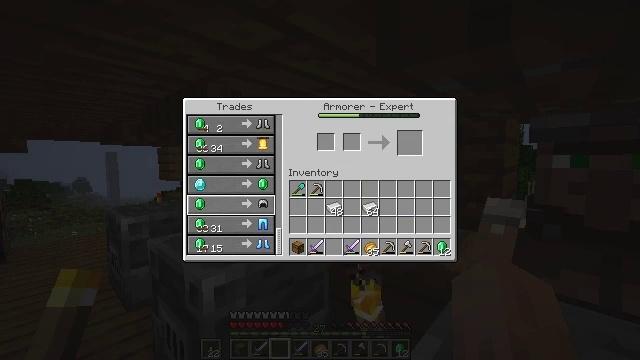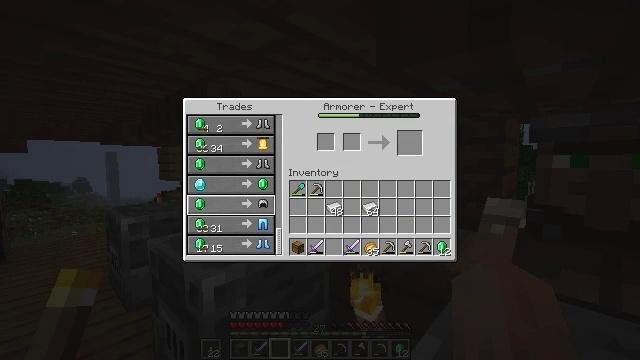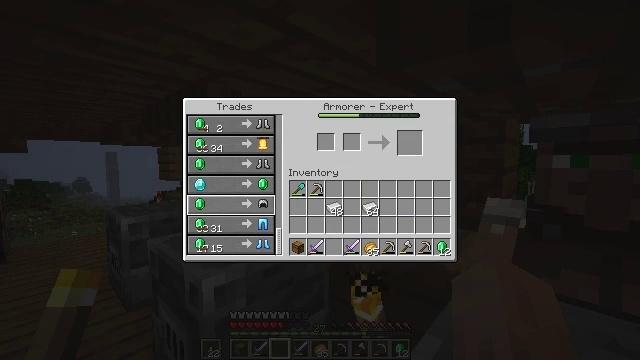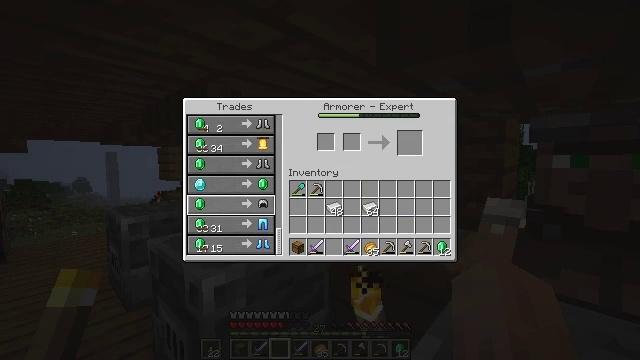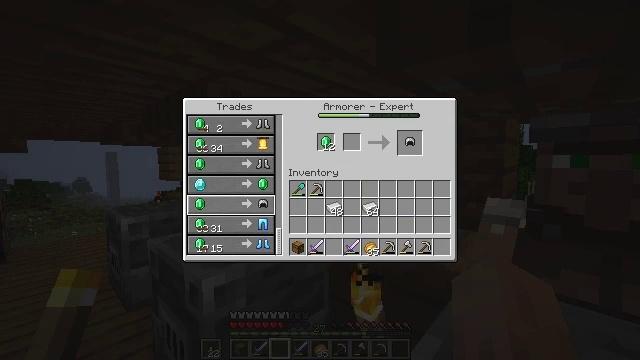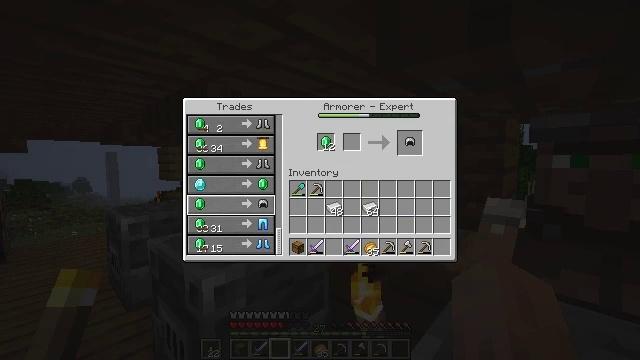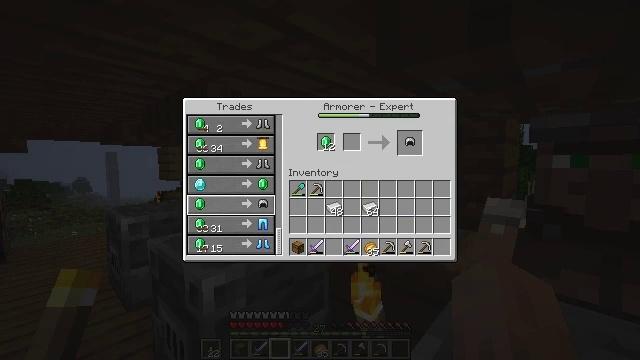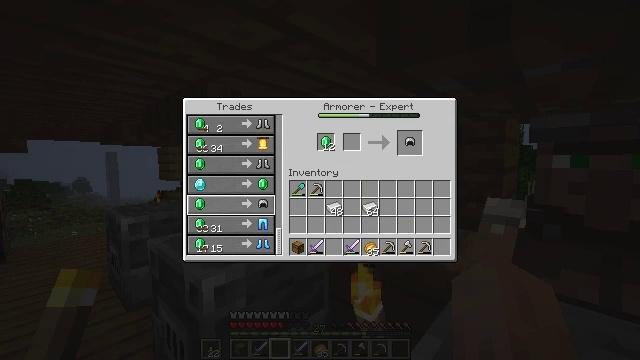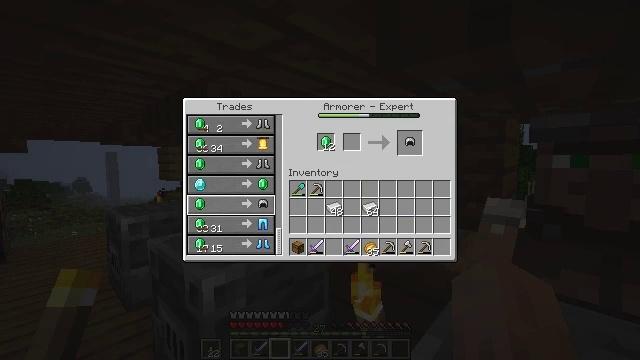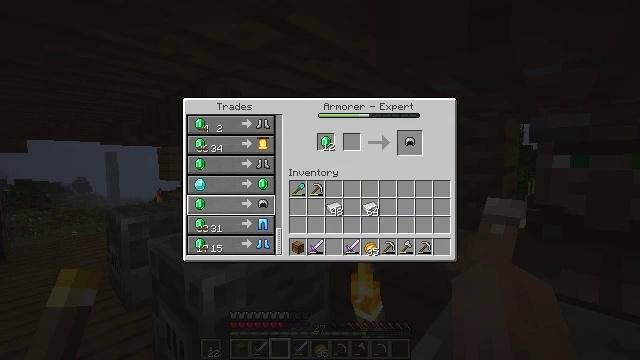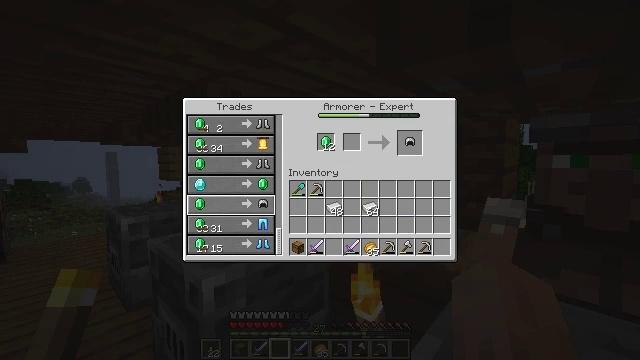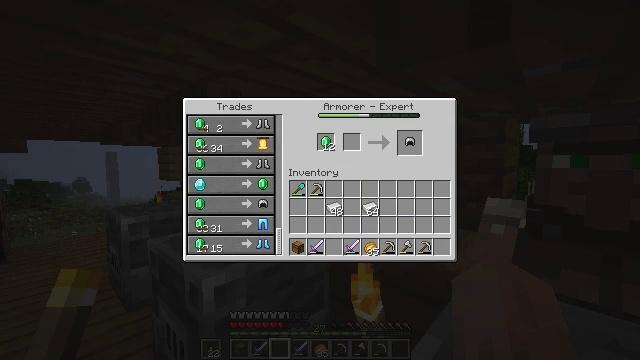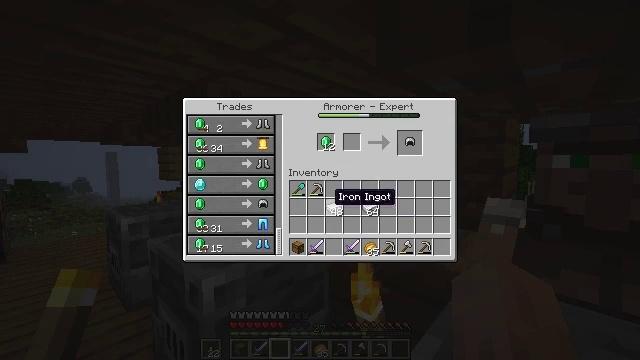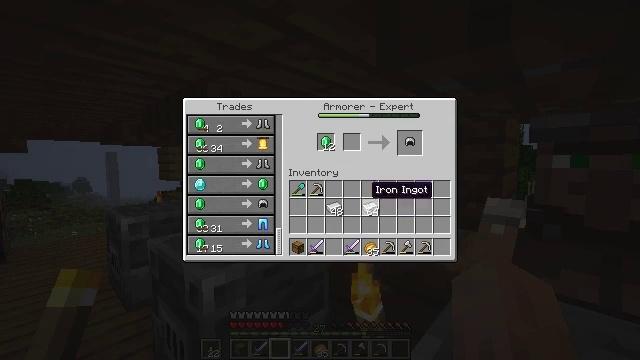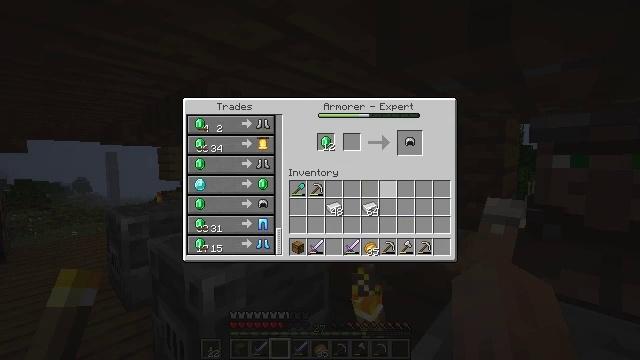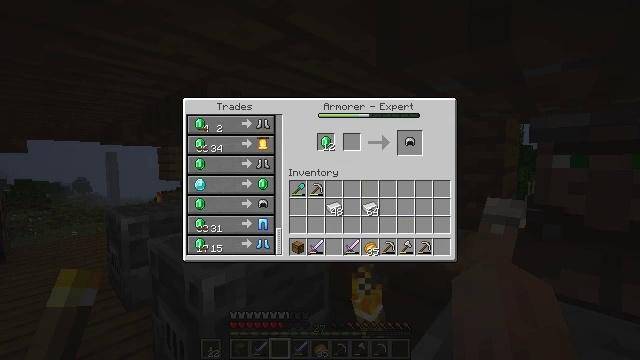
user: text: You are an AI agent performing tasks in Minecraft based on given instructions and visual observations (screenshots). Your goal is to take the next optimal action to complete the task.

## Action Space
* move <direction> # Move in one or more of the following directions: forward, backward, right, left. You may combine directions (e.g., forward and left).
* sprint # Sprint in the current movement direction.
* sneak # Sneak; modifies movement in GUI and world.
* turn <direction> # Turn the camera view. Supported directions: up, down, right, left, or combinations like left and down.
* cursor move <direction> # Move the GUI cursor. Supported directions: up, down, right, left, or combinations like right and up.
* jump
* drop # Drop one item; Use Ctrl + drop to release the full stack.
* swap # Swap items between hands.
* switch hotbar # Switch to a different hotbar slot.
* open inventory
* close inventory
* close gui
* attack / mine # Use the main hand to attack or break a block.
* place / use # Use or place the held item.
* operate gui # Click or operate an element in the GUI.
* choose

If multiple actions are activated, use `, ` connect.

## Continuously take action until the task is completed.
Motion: motion action
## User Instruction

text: Use materials to craft a chainmail helmet.
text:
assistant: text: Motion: no_op
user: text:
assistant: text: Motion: no_op
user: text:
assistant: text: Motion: no_op
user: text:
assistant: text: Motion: operate gui
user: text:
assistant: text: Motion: operate gui
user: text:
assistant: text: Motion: operate gui
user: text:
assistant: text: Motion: no_op
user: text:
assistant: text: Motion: no_op
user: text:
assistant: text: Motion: no_op
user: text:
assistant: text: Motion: no_op
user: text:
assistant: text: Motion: cursor move right
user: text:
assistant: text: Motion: cursor move right
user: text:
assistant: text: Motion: cursor move right and up
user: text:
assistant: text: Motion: cursor move right and up
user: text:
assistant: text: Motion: cursor move right and up
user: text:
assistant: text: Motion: sneak, cursor move right and up
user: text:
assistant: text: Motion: sneak, cursor move right and up
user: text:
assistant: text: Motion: sneak
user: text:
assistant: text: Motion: sneak
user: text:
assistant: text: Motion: sneak
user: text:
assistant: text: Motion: sneak
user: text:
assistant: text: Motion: sneak
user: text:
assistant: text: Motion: sneak
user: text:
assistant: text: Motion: sneak
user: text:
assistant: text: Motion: sneak
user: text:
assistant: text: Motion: sneak
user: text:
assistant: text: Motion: sneak
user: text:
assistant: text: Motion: sneak
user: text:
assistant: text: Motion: sneak
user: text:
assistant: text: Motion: sneak